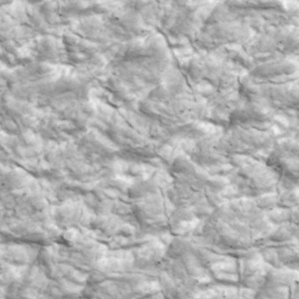
Label: non_frost